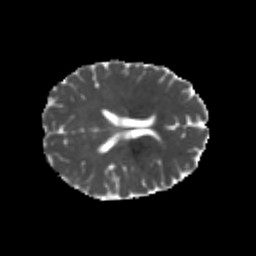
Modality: MD
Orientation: axial
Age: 23
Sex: female
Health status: healthy
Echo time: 0.074 s